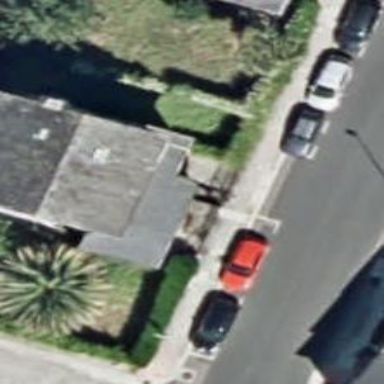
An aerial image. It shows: Sidewalk along the footway.